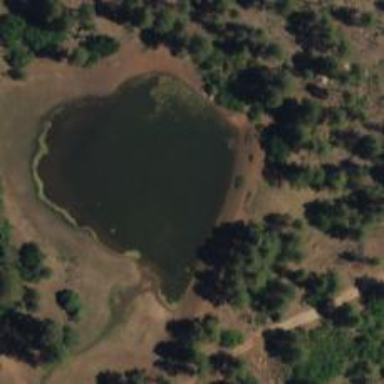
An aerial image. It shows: Reservoir area.